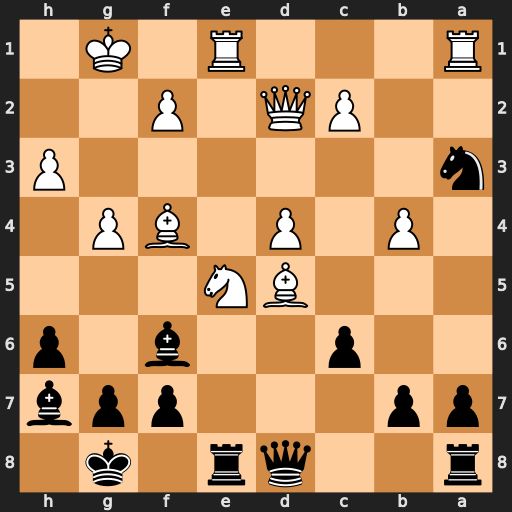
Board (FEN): r2qr1k1/pp3ppb/2p2b1p/3BN3/1P1P1BP1/n6P/2PQ1P2/R3R1K1
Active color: b
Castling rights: -
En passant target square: -
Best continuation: Bxe5 Bxf7+ Kxf7